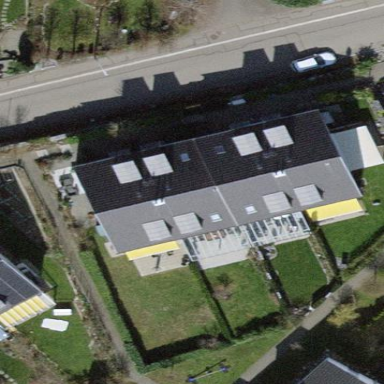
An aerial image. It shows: Residential building.